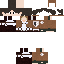
A female human skin with medium skin, wearing brown long hair dressed in a blue hoodie and brown pants, featuring a closed mouth.